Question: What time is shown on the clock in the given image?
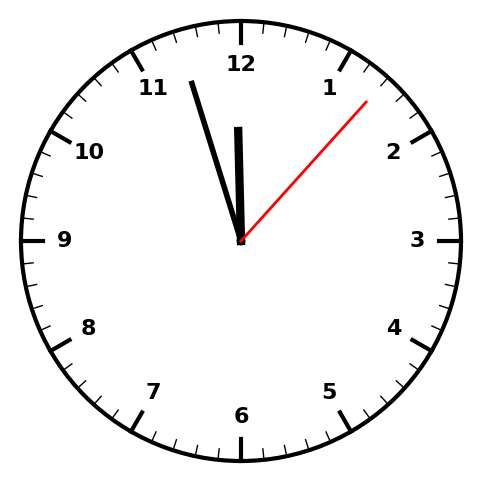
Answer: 11:57:07